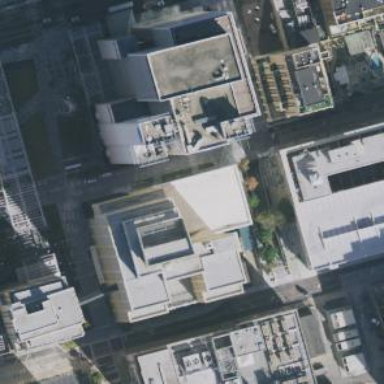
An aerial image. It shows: Part of building is shown in the image.